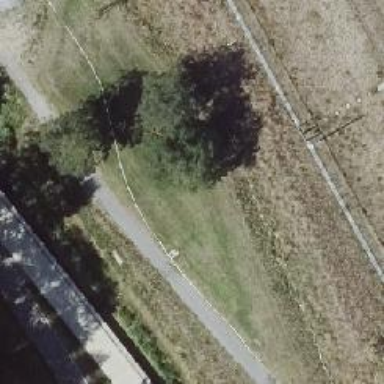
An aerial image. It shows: Evergreen tree with needle-leaved leaves.